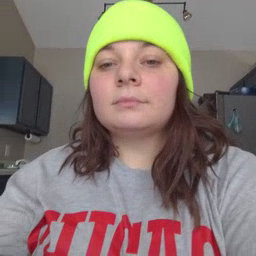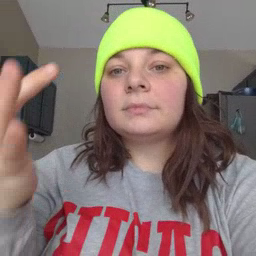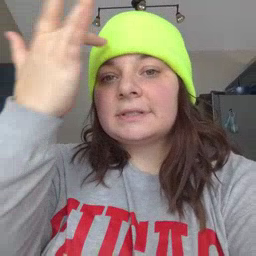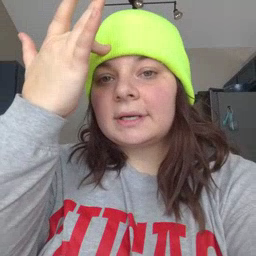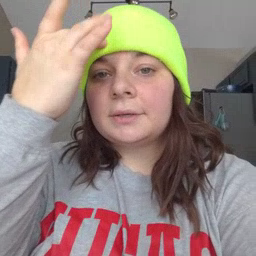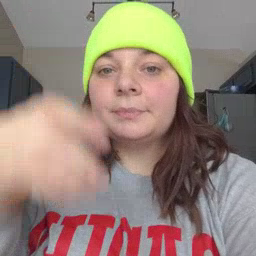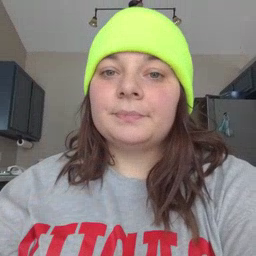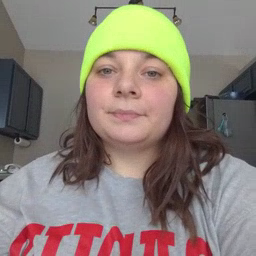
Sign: sick